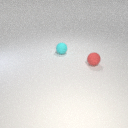
small cyan rubber sphere to the left of small red rubber sphere